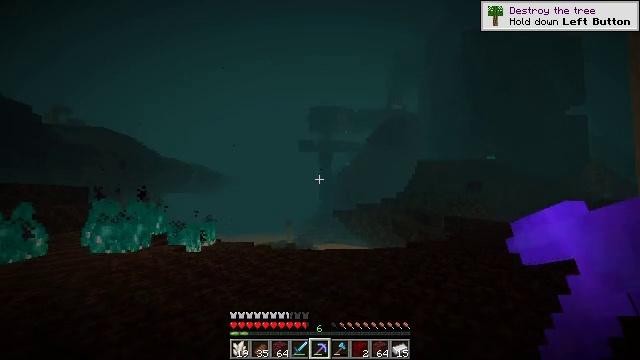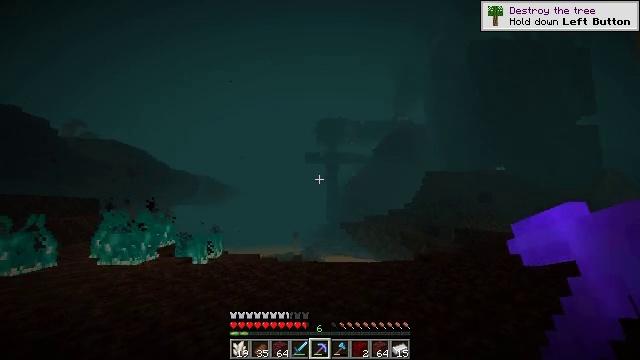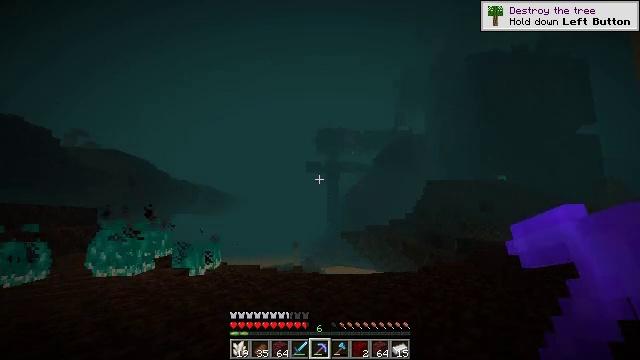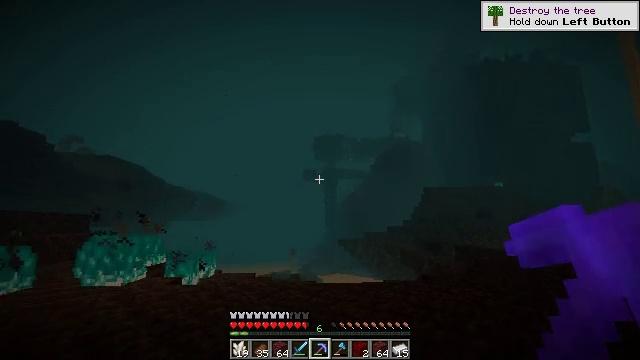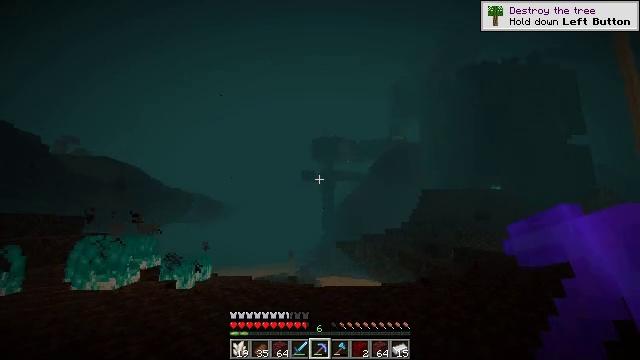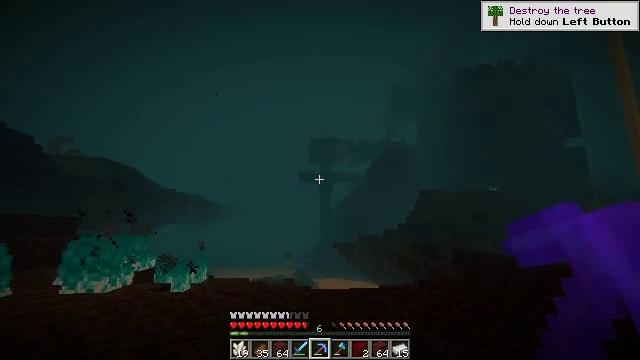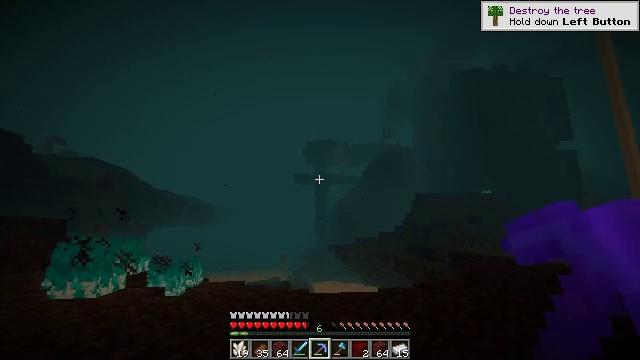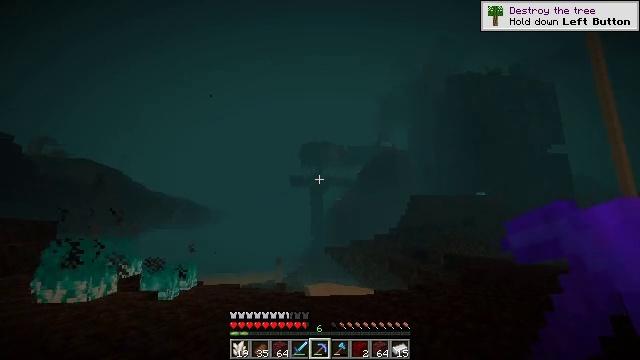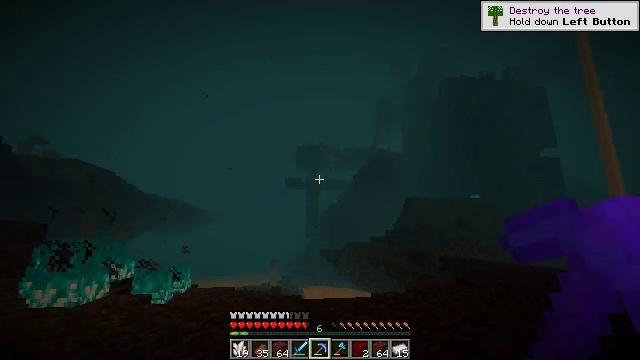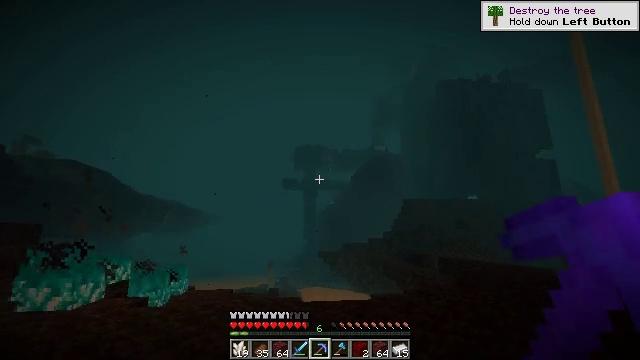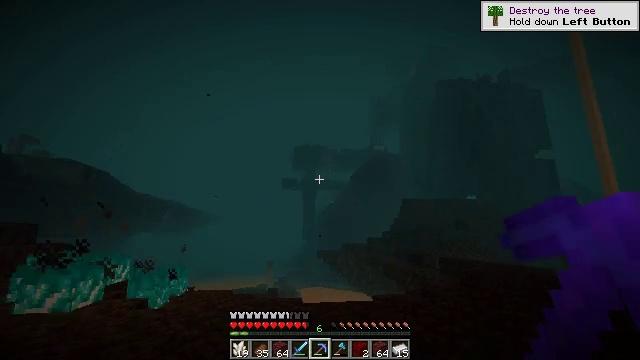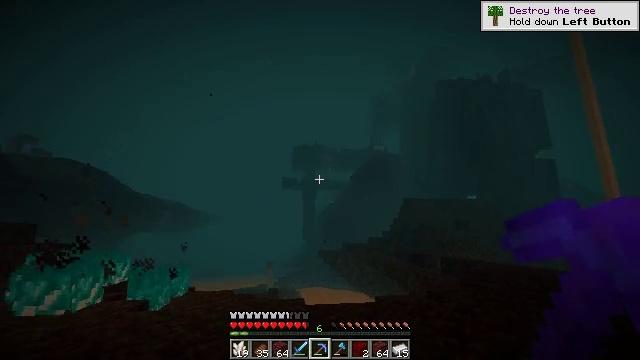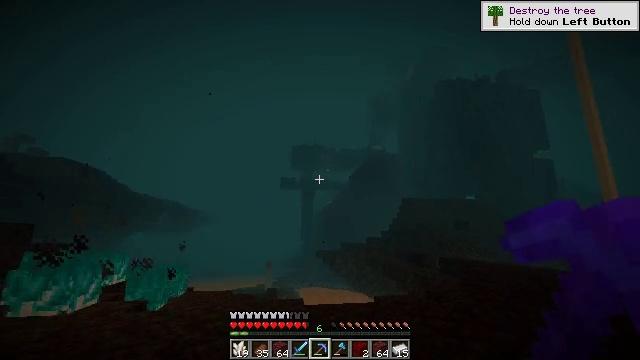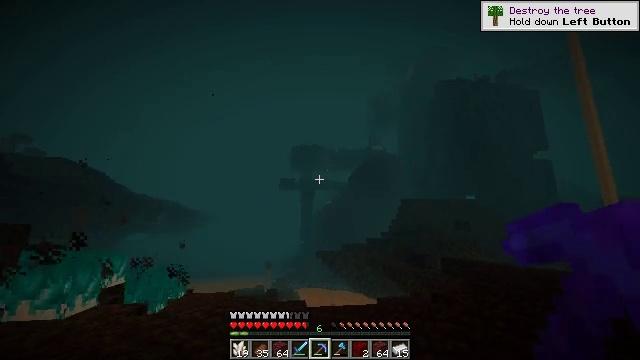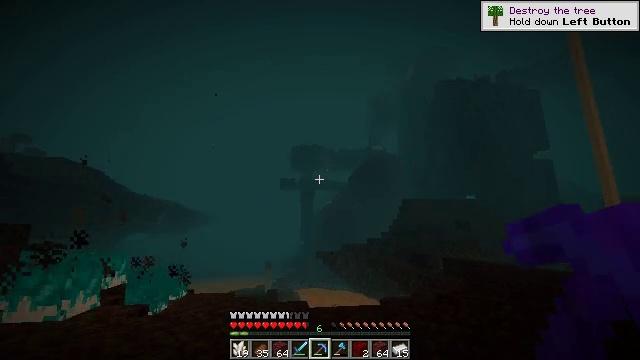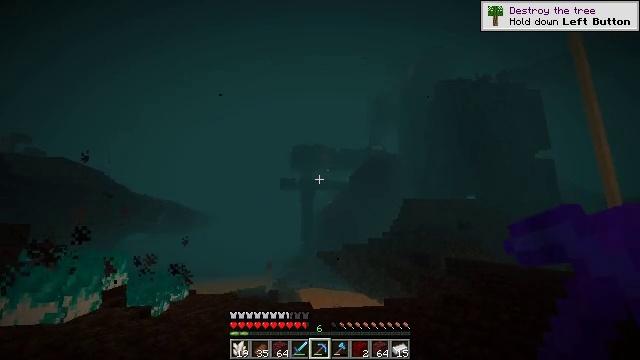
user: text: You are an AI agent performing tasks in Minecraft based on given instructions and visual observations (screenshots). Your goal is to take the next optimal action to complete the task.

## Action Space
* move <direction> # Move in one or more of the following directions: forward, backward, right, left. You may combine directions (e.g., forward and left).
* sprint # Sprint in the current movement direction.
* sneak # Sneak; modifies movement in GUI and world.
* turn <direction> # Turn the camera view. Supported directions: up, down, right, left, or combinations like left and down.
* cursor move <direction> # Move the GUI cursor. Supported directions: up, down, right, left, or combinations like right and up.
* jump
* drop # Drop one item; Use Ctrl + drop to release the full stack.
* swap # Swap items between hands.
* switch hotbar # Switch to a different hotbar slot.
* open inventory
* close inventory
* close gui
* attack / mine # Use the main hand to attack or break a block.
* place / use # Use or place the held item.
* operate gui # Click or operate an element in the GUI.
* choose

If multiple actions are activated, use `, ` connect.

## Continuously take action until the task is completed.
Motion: motion action
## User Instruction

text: Use a pickaxe to mine the bone block.
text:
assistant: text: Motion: move forward, turn left and up
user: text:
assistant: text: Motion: move forward, turn up
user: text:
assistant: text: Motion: move forward, turn up
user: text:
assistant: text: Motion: move forward
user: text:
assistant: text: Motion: move forward and move left
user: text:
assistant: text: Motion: move forward and move left, turn right
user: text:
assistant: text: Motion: move forward and move left, turn right
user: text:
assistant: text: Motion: move forward and move left, turn right
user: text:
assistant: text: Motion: move forward and move left
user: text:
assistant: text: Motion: move forward and move left
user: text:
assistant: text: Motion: move forward and move left
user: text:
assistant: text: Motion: move forward and move left
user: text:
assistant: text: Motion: move forward and move left
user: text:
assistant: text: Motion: move forward and move left
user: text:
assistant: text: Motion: move forward and move left
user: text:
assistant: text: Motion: move forward and move left
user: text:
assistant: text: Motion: move forward and move left
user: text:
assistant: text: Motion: move forward and move left
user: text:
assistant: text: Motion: move left
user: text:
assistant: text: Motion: no_op
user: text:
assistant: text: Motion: no_op
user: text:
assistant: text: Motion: no_op
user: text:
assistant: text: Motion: no_op
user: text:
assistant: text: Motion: no_op
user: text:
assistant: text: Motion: no_op
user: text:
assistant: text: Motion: no_op
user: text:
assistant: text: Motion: no_op
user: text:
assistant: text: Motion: no_op
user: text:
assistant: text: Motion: no_op
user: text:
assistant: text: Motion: no_op